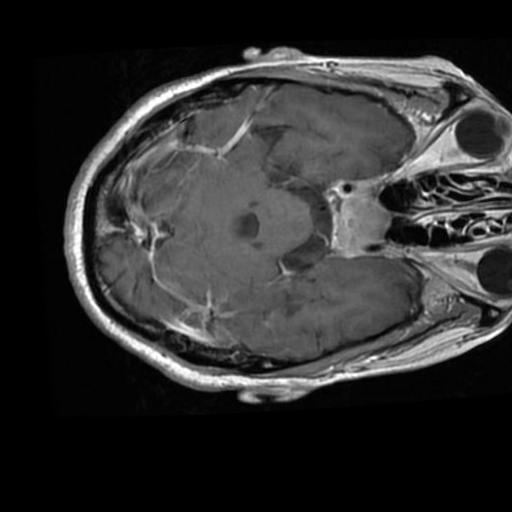
Label: brain_tumor